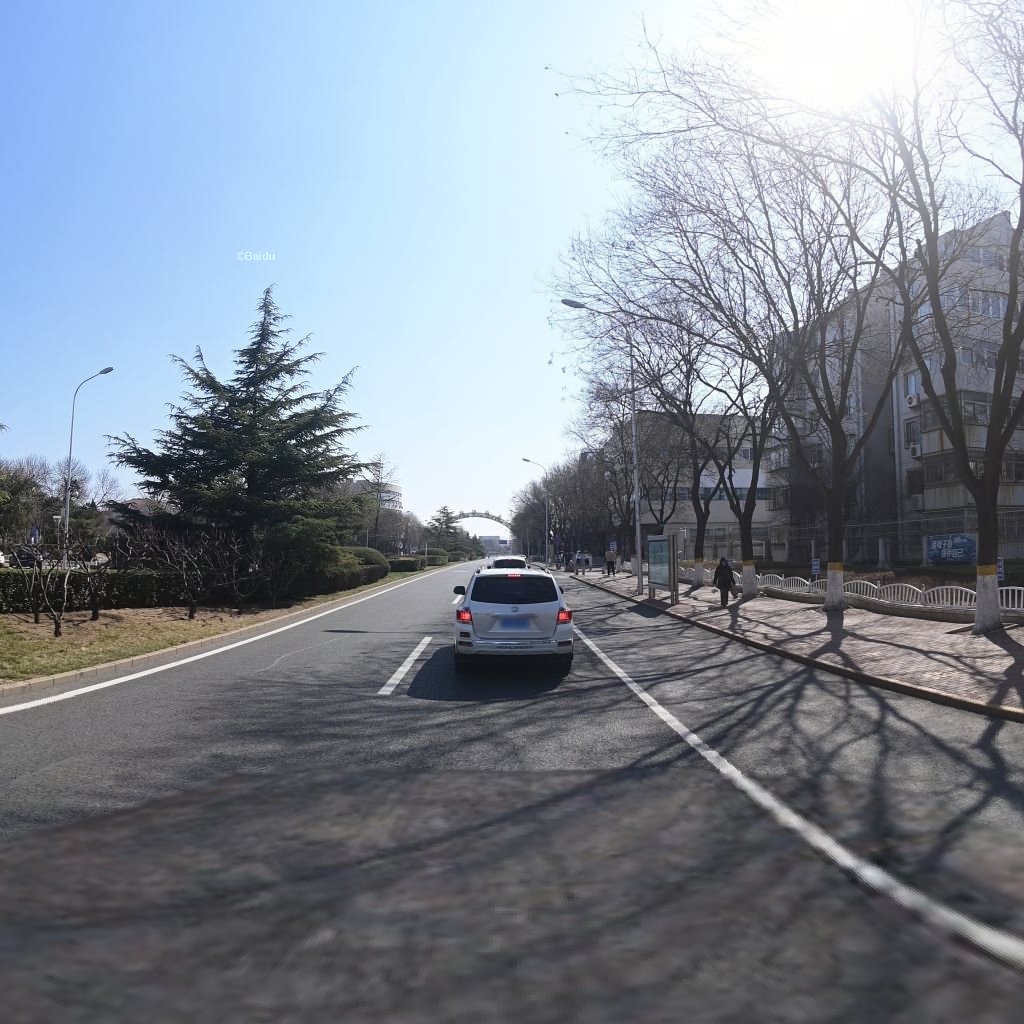
Region: Haidian
Road damage annotations: longitudinal patch, longitudinal patch